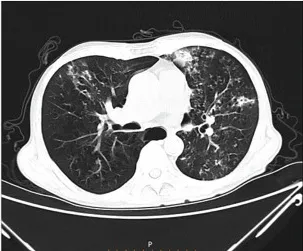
Chest CT on 22 May 2022. (B) Multiple small nodules and small patchy high-density shadows in both lungs were more extensive than before.
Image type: radiology (ct)